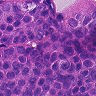
Metastatic tissue present: yes